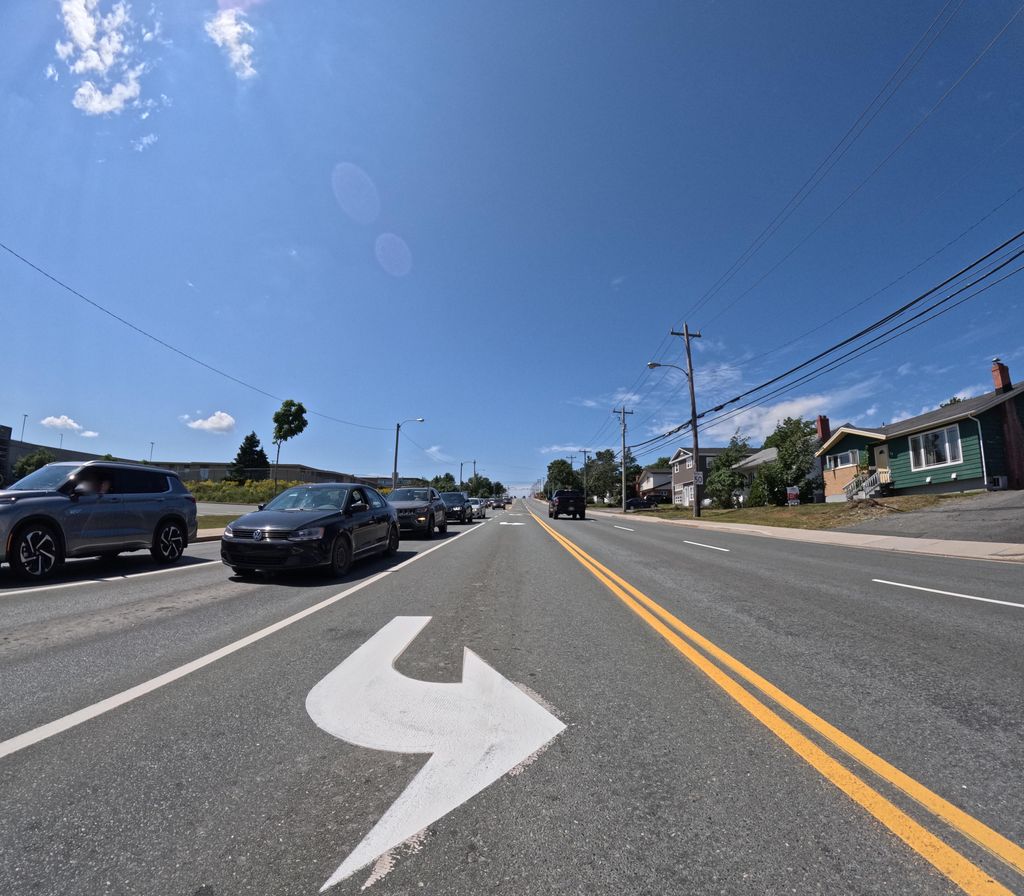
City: st_johns